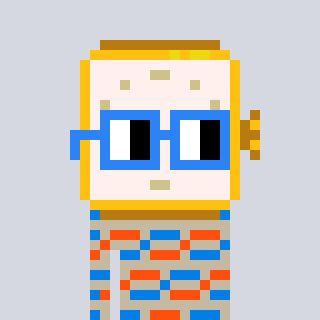
a pixel art character with square blue glasses, a watch-shaped head and a bege-colored body on a cool background